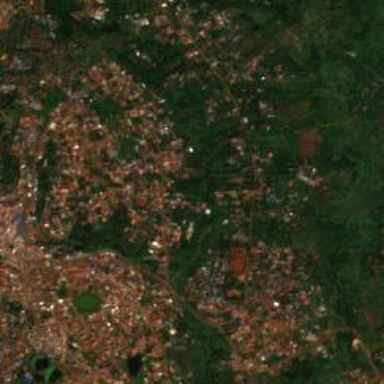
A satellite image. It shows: Residential area in the city.